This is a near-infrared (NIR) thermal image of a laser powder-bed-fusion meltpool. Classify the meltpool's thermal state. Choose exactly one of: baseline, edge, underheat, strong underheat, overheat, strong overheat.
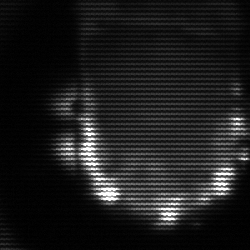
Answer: baseline